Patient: sex F, age 31
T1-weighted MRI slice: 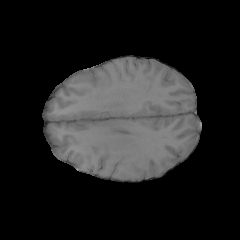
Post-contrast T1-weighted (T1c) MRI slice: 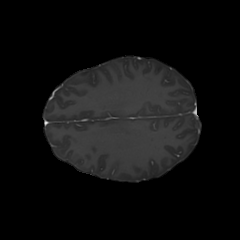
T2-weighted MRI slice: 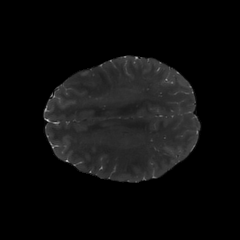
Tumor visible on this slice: yes
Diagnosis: Astrocytoma, IDH-mutant
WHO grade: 2